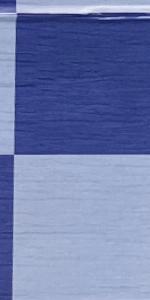
Label: Empty